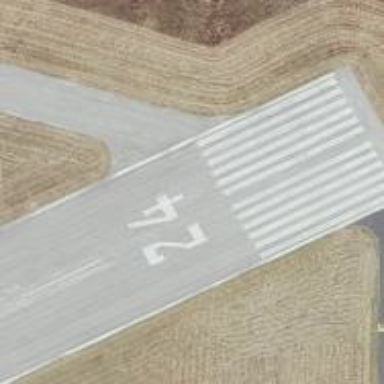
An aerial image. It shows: Asphalt runway at the airport.